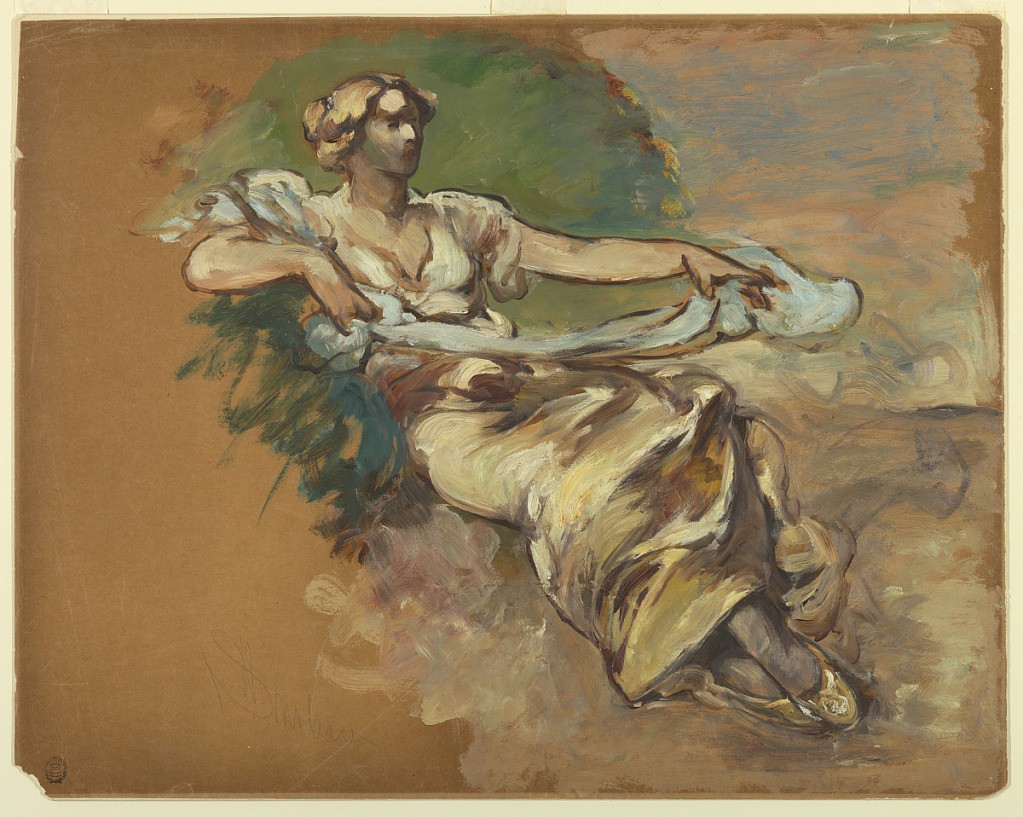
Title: Seated Woman
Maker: Walter Shirlaw, American, b. Scotland, 1838–1909
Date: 1875–80
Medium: Brush and oil on board
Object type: Drawing
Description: The woman is shown in three-quarter profile turned toward right. She holds a blue veil in her hands.